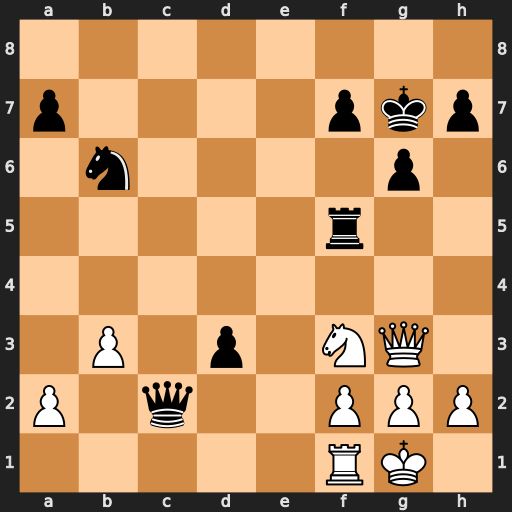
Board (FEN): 8/p4pkp/1n4p1/5r2/8/1P1p1NQ1/P1q2PPP/5RK1
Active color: w
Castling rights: -
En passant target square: -
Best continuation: Nd4 Qc5 Nxf5+